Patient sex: M
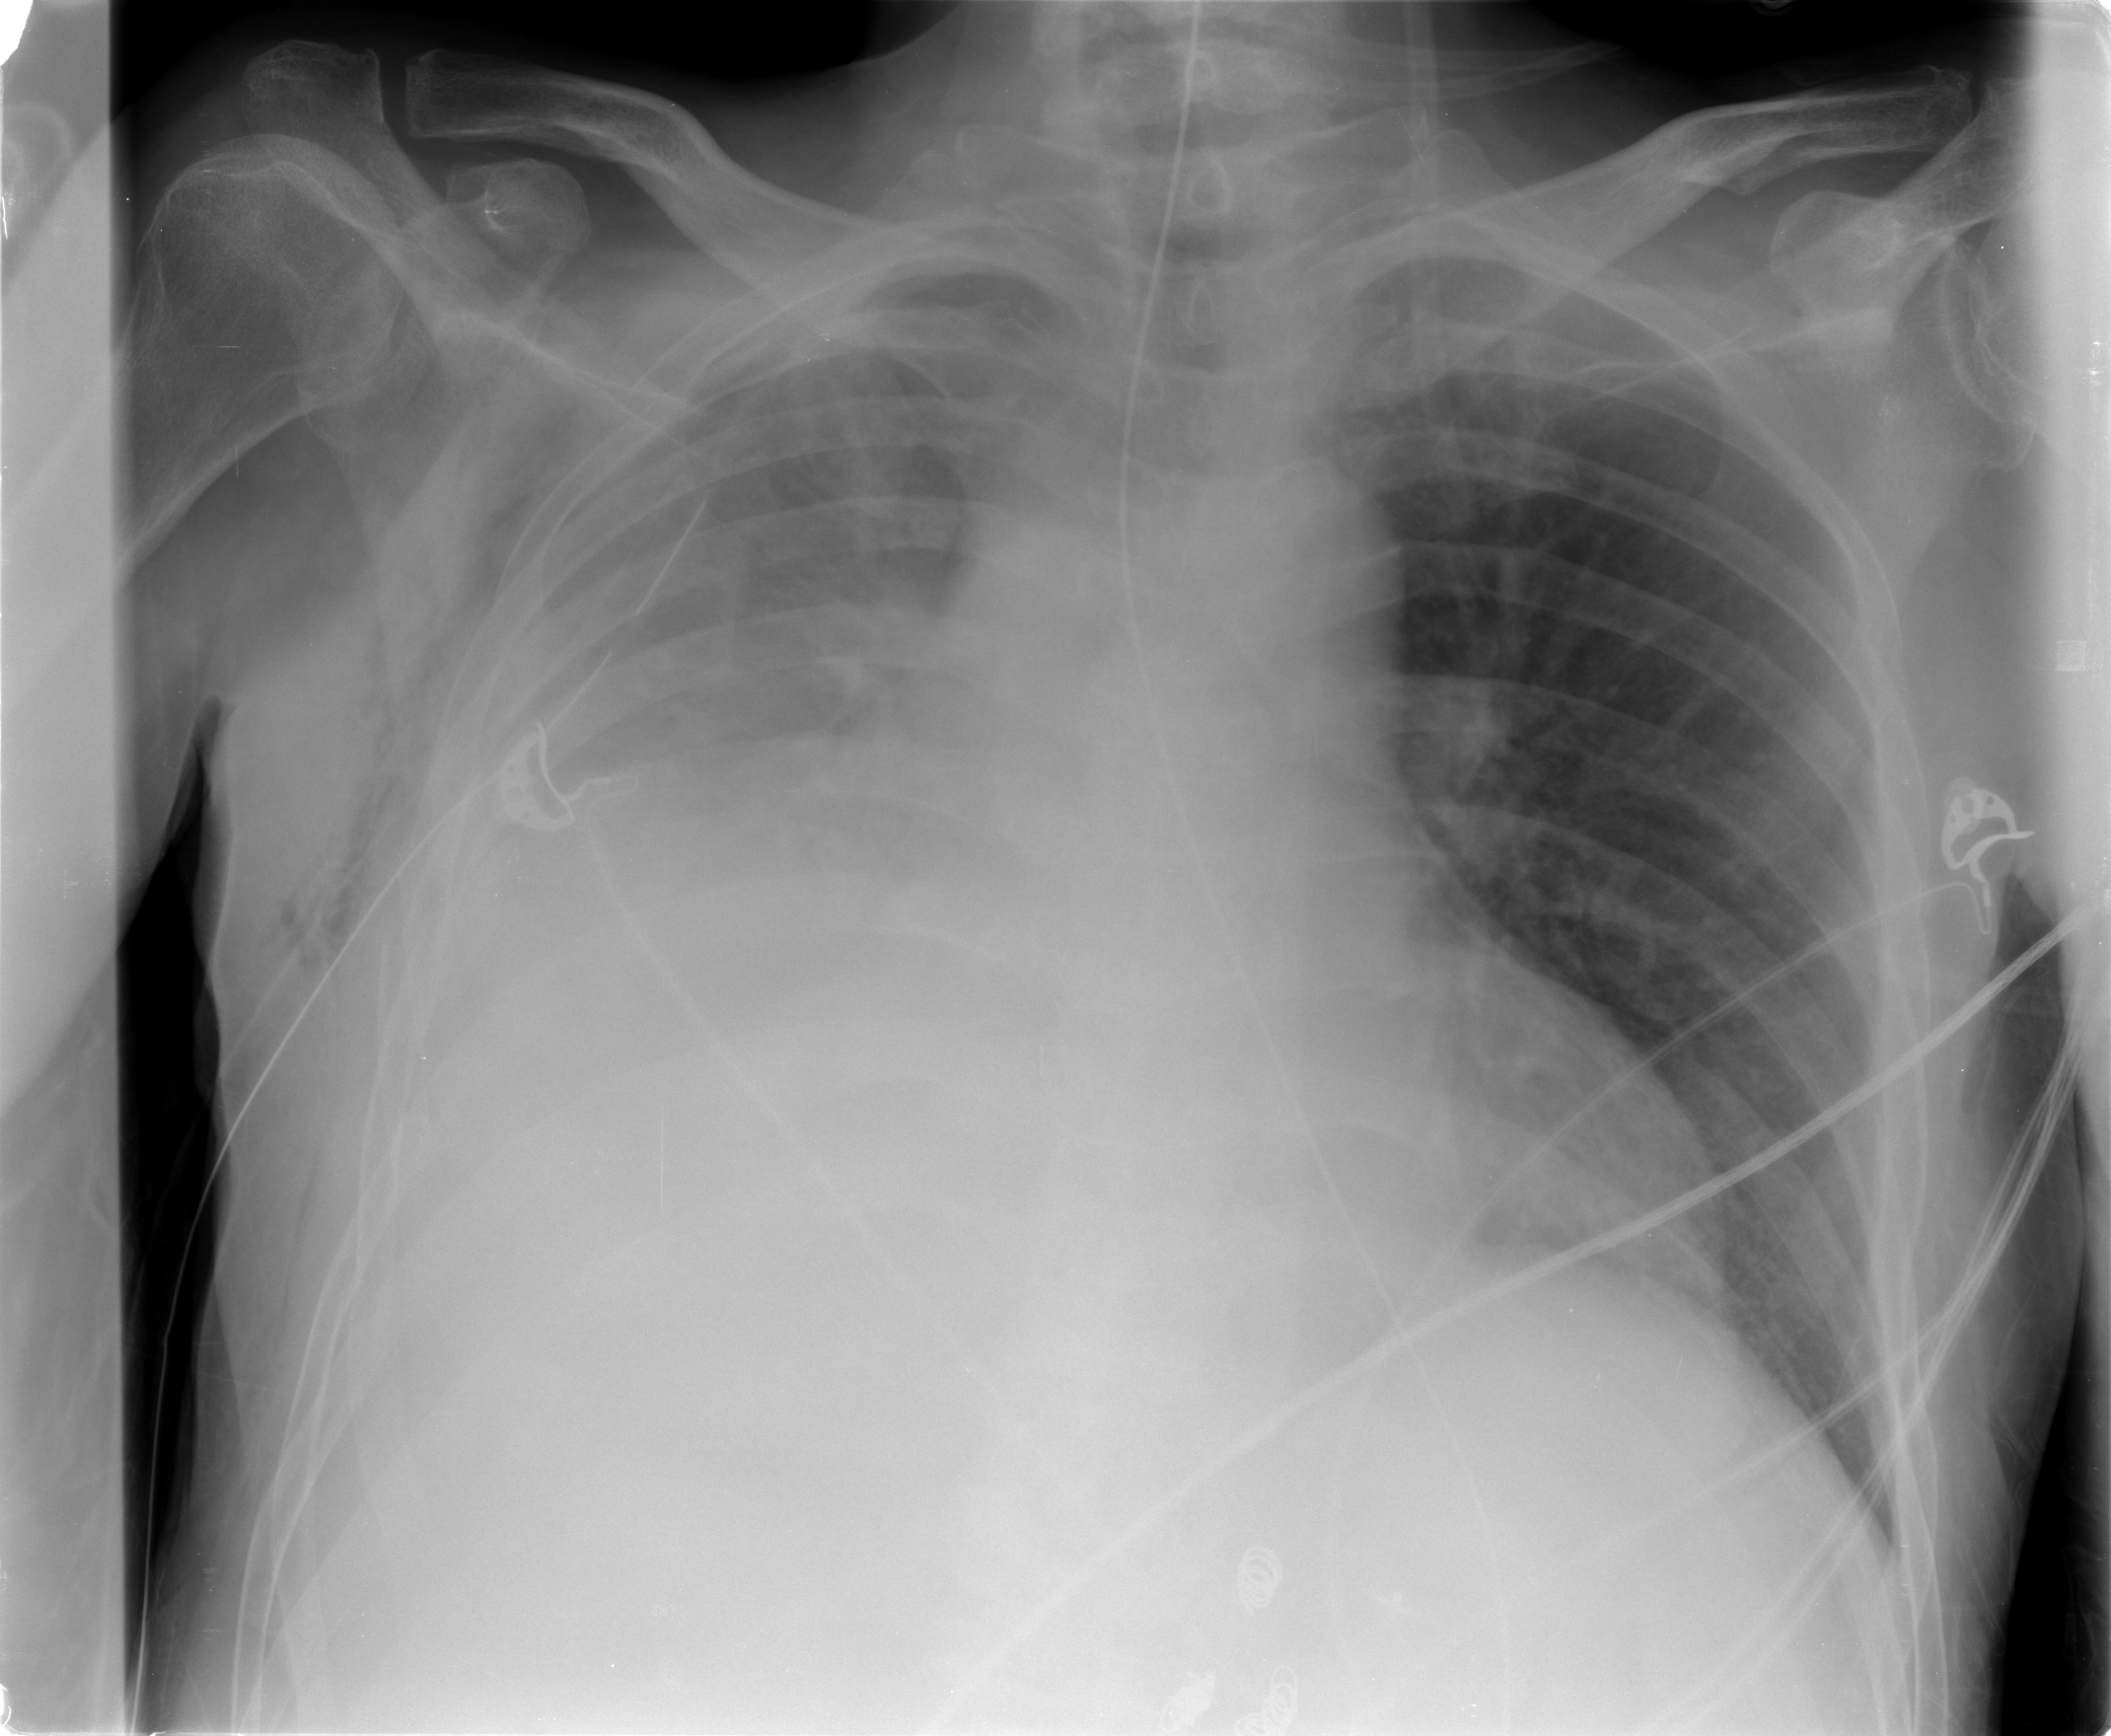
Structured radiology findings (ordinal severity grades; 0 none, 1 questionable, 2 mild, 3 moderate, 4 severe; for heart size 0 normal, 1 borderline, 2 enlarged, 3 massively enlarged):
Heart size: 0
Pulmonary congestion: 2
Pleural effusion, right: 3
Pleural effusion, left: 0
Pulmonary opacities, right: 2
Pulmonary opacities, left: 2
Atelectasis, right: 3
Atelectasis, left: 0